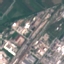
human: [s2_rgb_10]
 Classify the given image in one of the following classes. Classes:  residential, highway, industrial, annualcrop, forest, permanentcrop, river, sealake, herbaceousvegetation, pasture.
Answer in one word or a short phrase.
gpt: Industrial